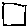
Label: square